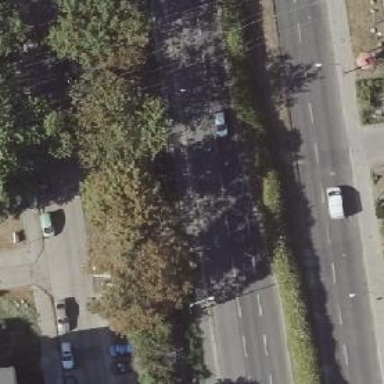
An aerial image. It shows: Asphalt road designated as primary highway with lane markings.